Field crop: tomato
Growth stage: 1
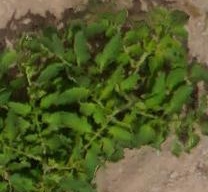
Species: tomato